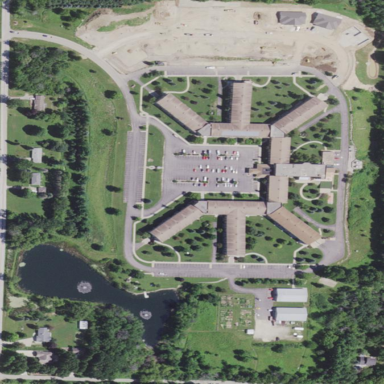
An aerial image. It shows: Retirement home.